Field crop: maize
Growth stage: 1
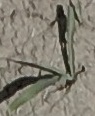
Species: sorghum